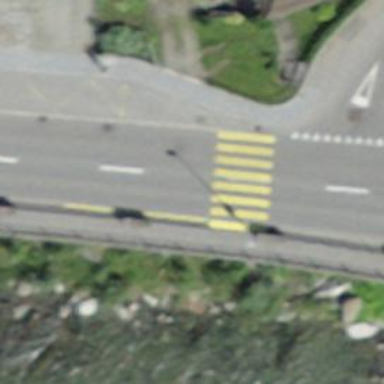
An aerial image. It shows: Uncontrolled zebra crossing on the road.